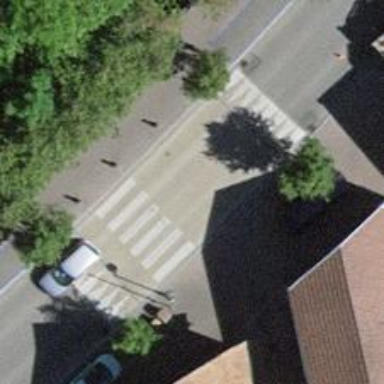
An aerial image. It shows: Table-style traffic calming feature.